Question: ## Demo
The text expands in width with the sidebar, when ideally, the transition is much smoother. Maybe delayed so it tricks the eye to thinking it appears only when fully expanded.

How should I think about achieving this?
'''
<div className="flex flex-col items-center space-y-4 w-full mt-8">
<Logo open={open} />
{open && <div className="h-auto w-3/4 text-xs text-slate-400">This looks weird when the line is super long</div>}
....
'''
Should I attach a delay? 'transition-delay' does nothing on the inner div.
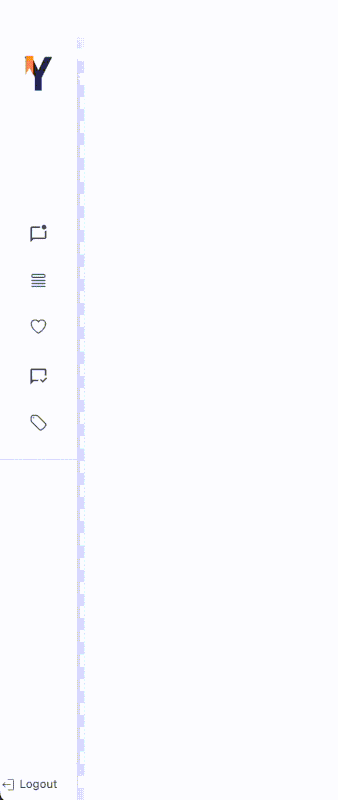
Answer: I made an over simplified example, hopefully can help finding a good solution.
This one uses a cross delay approach to make the transition smooth when opening and closing the drawer.
There is a state 'open' controls the drawer. On the drawer container:
'''
open ? "w-52 delay-0" : "w-12 delay-300"
'''
And the inside element uses a reversed delay value, something like:
'''
open ? "opacity-100 delay-300" : "opacity-0 delay-0"
'''
This way, during both opening and closing transition, parent and child elements will have properly ordered animation.
Live demo is here: <URL>
'''
import React, { useState } from "react";
import "./App.css";
const list = ["Option 1", "Option 2", "Option 3", "Option 4", "Option 5"];
const ListItem = ({ open, text, index }) => {
return (
<li className={'bg-teal-100 h-12 flex justify-end'}>
<div
className={'${
open ? "w-24" : "w-12"
} flex justify-center align-center p-3 transition-all duration-300 ease-in-out'}
>
{index + 1}
</div>
<div
className={'${
open ? "opacity-100 delay-300" : "opacity-0 delay-0"
} flex justify-center align-center p-3 flex-1 transition-all duration-300 ease-in-out'}
>
{text}
</div>
</li>
);
};
const SlideDrawer = ({ open }) => {
return (
<div
className={'${
open ? "w-52 delay-0" : "w-12 delay-300"
} absolute left-0 top-0 bottom-0 transition-all duration-300 ease-in-out overflow-hidden flex justify-start bg-pink-200'}
>
<div className={'w-52 flex flex-col justify-start align-end'}>
<div
className={'${
open ? "w-52 p-6 delay-300" : "w-12 p-3 delay-0"
} h-72 flex flex-col justify-start align-center transition-all duration-300 ease-in-out '}
>
<figure
className={'${
open ? "w-40 h-40 delay-300" : "w-6 h-6 delay-0"
} transition-all bg-teal-100 rounded-full duration-300 ease-in-out'}
></figure>
</div>
<ul className="w-full flex flex-col list-none">
{list.map((item, index) => (
<ListItem key={item} open={open} index={index} text={item} />
))}
</ul>
</div>
</div>
);
};
function App() {
const [drawerOpen, setDrawerOpen] = useState(false);
return (
<>
<div className="w-full flex justify-end">
<button
className="m-6 p-3 rounded-lg bg-slate-300"
onClick={() => setDrawerOpen((prev) => !prev)}
>
Open drawer
</button>
</div>
<SlideDrawer open={drawerOpen} />
</>
);
}
export default App;
'''